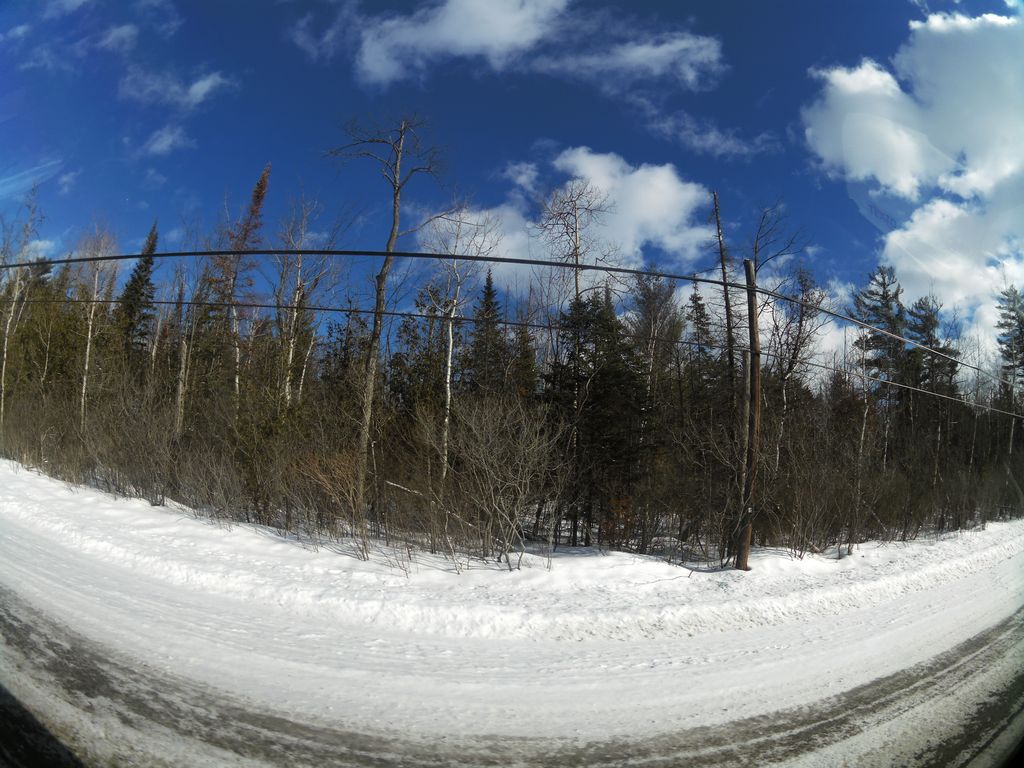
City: ottawa-gatineau